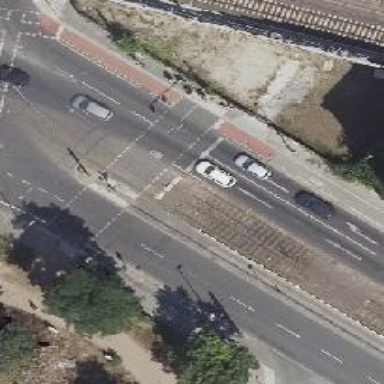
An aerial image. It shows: Road with traffic signals.